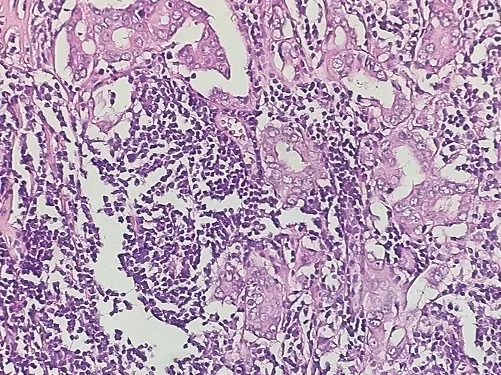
Stromal component made of mononuclear cell (lymphocytes and plasma cells x20.
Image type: pathology (h&e)